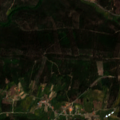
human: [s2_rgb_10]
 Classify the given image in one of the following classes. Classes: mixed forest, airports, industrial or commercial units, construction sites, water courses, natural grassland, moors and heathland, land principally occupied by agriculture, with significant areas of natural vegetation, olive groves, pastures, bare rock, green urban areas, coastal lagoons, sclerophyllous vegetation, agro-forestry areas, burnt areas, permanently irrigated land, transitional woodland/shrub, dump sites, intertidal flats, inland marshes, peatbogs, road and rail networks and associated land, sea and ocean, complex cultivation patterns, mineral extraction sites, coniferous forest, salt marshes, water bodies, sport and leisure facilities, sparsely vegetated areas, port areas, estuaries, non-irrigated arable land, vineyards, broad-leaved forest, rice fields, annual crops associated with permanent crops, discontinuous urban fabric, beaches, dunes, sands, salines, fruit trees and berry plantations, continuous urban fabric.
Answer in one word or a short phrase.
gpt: complex cultivation patterns, land principally occupied by agriculture, with significant areas of natural vegetation, coniferous forest, transitional woodland/shrub